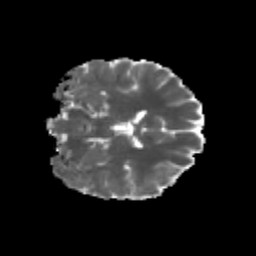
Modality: MD
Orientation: coronal
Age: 19
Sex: male
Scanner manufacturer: siemens
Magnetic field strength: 3 T
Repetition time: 3.5 s
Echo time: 0.113 s